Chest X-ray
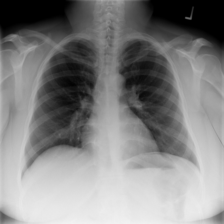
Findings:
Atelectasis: negative
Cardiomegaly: negative
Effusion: negative
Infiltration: negative
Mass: negative
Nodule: negative
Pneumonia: negative
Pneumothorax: negative
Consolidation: negative
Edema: negative
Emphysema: negative
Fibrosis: negative
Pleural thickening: negative
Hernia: negative